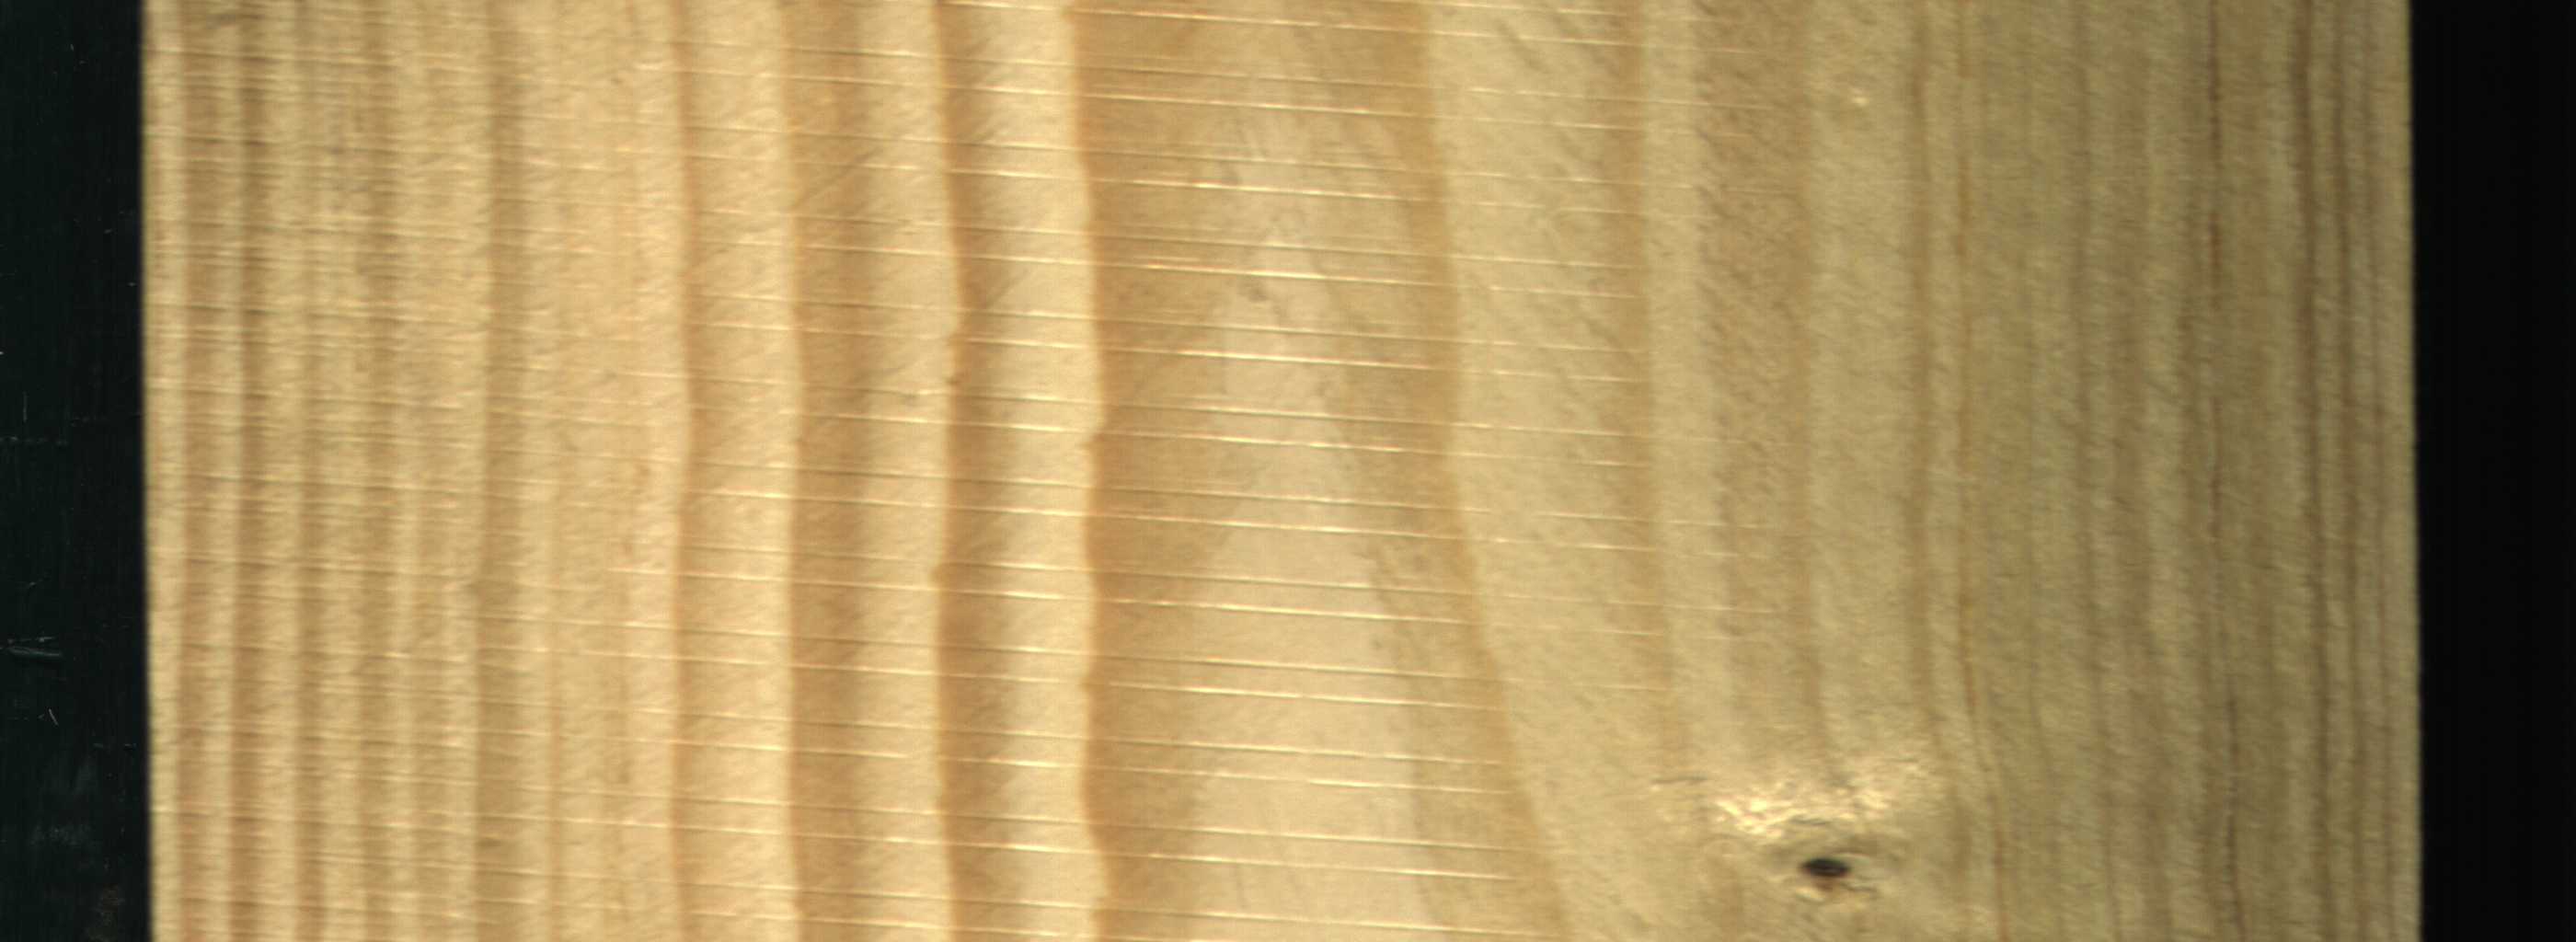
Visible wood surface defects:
Dead_Knot